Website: macys
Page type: billing-address
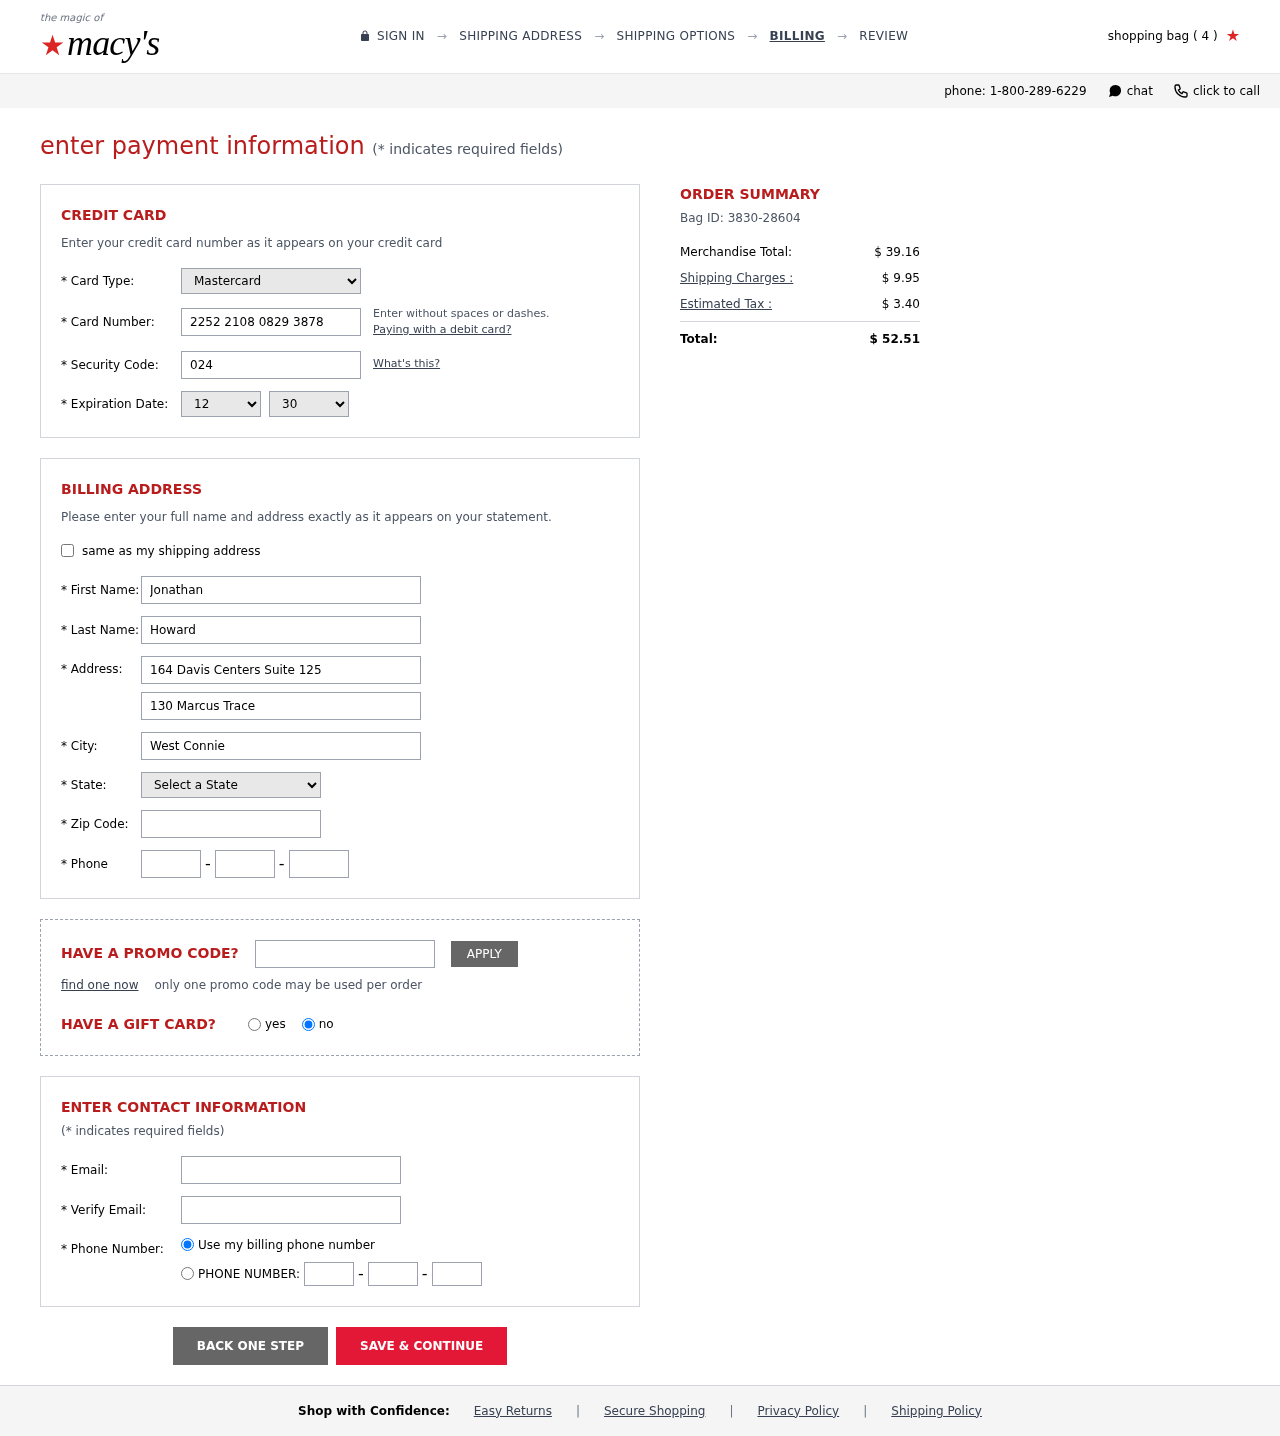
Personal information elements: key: PII_CARD_CVV
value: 024
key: PII_CARD_EXPIRY_MONTH
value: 12
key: PII_CARD_EXPIRY_YEAR
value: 30
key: PII_CARD_NUMBER
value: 2252 2108 0829 3878
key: PII_CARD_TYPE
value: Mastercard
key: PII_CITY
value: West Connie
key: PII_EMAIL
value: jhoward@hotmail.com
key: PII_FIRSTNAME
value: Jonathan
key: PII_LASTNAME
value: Howard
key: PII_PHONE_AREA
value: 474
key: PII_PHONE_PREFIX
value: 265
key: PII_PHONE_SUFFIX
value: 0324
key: PII_POSTCODE
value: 73384
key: PII_STATE_ABBR
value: NH
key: PII_STREET
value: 164 Davis Centers Suite 125
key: PII_STREET2
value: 130 Marcus Trace
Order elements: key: ORDER_NUM_ITEMS
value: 4
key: ORDER_ID
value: Bag ID: 3830-28604
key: ORDER_SUBTOTAL
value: $ 39.16
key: ORDER_SHIPPING_COST
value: $ 9.95
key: ORDER_TAX
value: $ 3.40
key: ORDER_TOTAL
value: $ 52.51